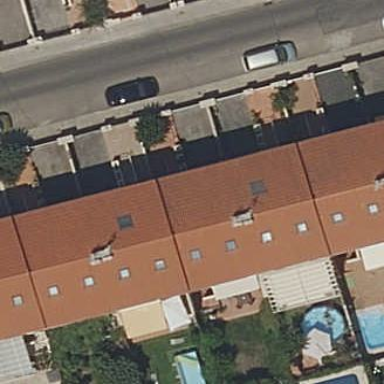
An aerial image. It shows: Terrace building with pitched roof oriented across.